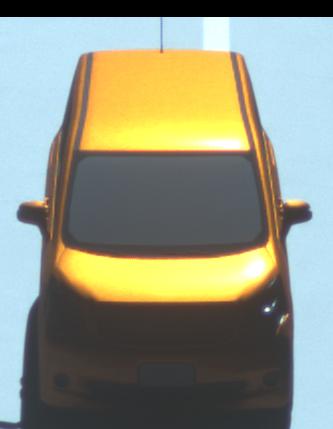
Make: Toyota
Model: Noah
Detailed model: Voxy R70G
Model produced from: 2007
Model produced until: 2013
Doors: 5
Color: orange
Road condition: dry road
Daytime: midday
Contrast: high contrast